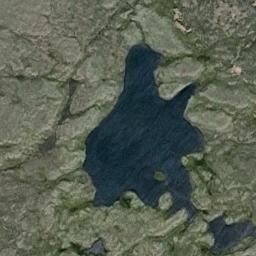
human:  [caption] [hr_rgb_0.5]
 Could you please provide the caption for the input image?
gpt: There is a path over the lake in the picture .

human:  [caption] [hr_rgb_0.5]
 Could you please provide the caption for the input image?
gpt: The ground is uneven around the lake .

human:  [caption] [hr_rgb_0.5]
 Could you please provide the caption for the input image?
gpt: There is an irregular blue lake on the brown ground, With sparse green vegetation on the ground .

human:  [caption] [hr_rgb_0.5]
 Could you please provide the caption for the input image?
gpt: The lake lies in a wasteland and the water is dark blue .

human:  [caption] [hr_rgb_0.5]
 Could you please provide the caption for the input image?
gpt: There are many gray rocks and green plants around the lake .